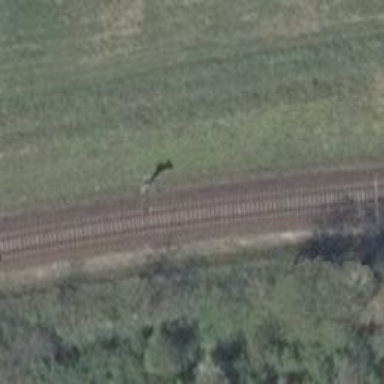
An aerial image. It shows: Railway signal.